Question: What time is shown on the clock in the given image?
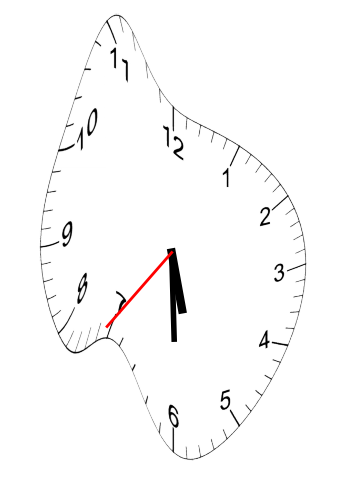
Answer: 05:29:36